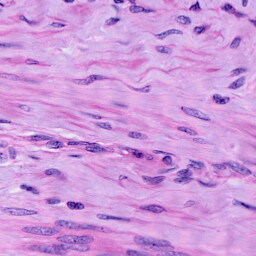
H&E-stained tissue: Cervix